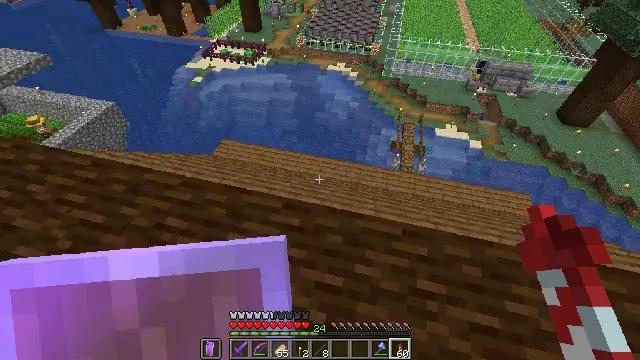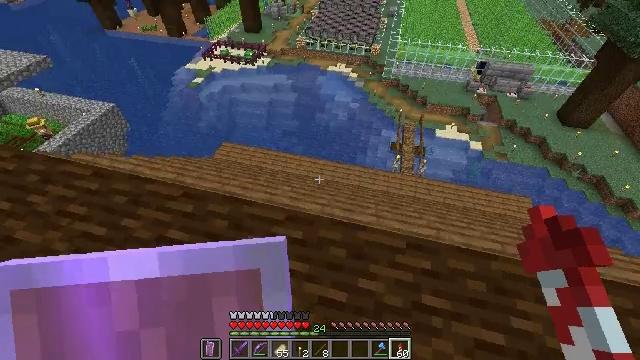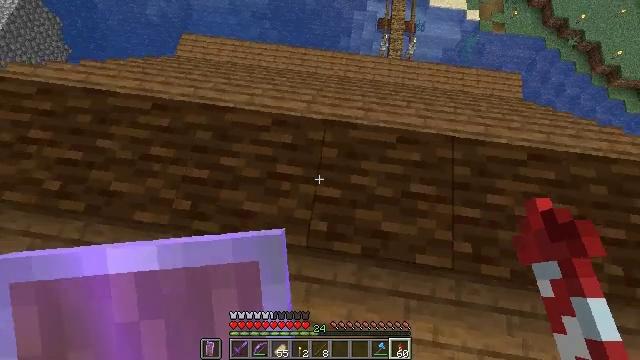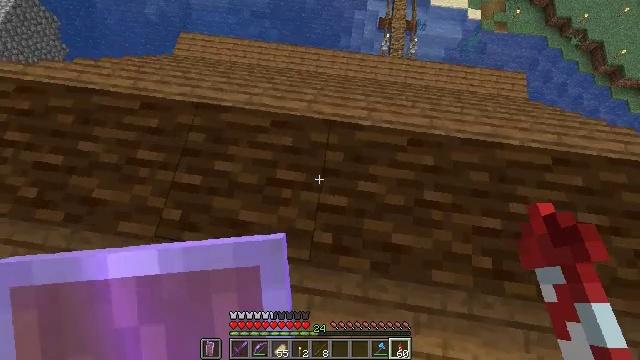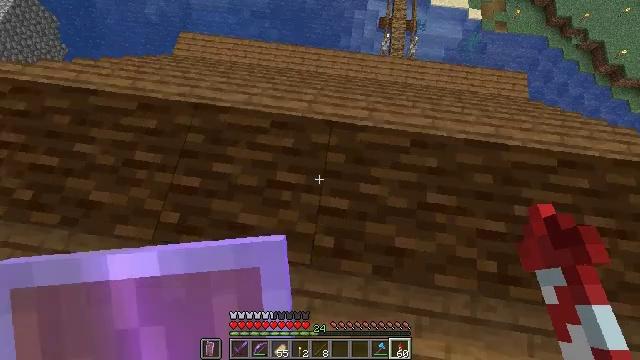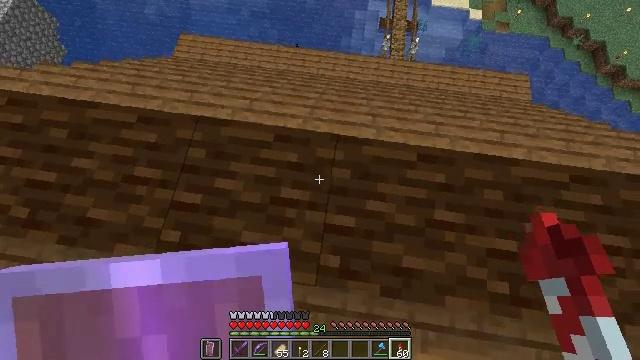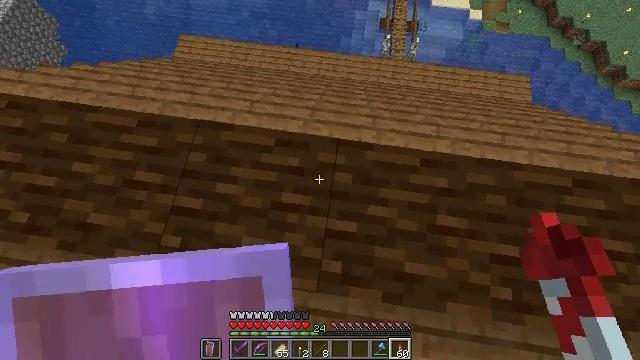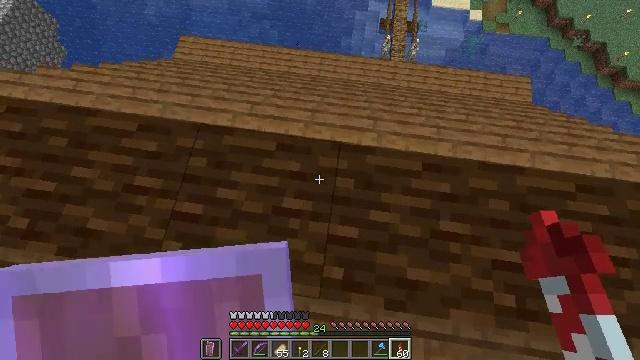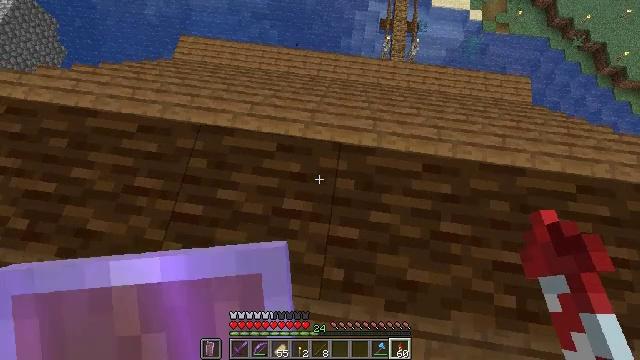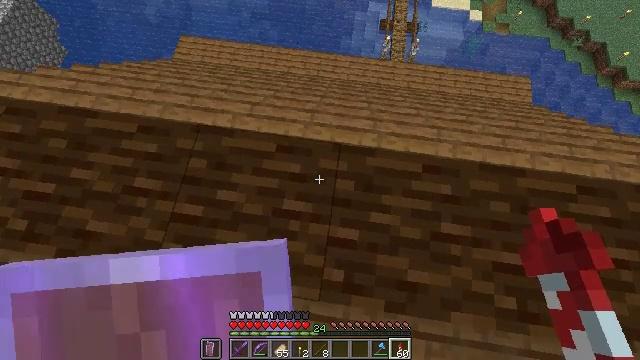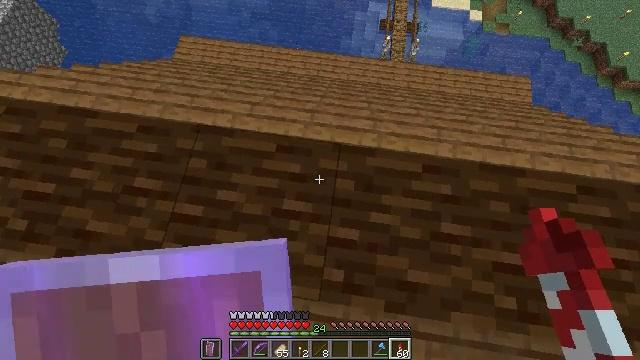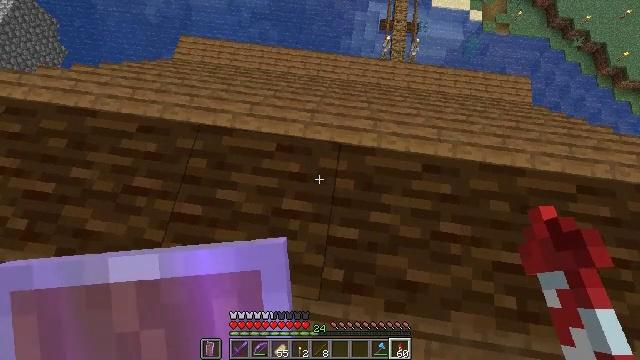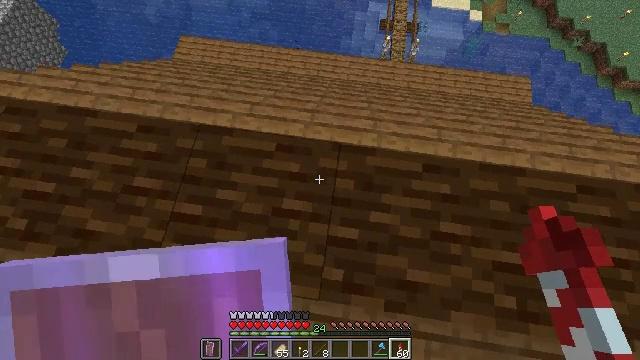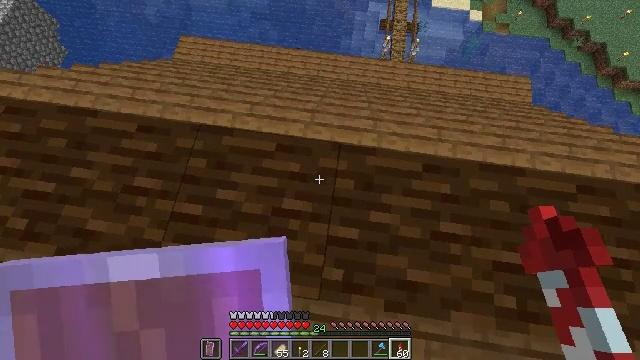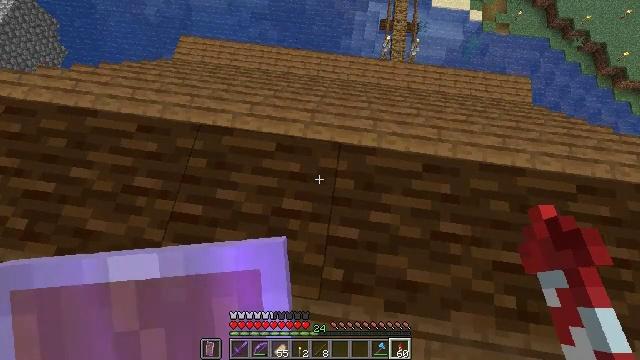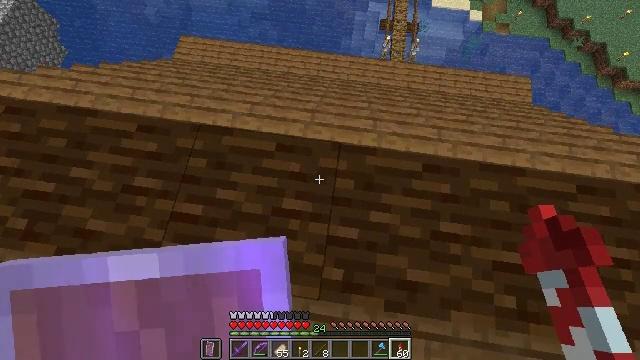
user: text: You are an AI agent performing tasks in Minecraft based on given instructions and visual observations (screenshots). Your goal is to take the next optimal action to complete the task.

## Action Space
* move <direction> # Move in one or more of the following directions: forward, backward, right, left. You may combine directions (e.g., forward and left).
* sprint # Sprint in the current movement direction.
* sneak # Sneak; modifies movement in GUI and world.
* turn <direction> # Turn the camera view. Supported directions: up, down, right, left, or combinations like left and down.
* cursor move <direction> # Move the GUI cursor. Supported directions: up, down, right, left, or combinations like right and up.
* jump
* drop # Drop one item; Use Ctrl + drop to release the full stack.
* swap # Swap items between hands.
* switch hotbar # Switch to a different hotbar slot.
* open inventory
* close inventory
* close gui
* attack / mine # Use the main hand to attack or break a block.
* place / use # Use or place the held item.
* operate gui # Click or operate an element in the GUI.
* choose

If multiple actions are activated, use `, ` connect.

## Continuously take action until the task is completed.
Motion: motion action
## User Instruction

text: Collect blackstone for building.
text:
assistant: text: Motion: move forward
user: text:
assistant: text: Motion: move forward, turn right and down
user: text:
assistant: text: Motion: no_op
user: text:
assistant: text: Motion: no_op
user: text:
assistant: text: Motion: no_op
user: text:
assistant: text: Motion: no_op
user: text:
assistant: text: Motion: no_op
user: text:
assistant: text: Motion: no_op
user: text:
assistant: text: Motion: no_op
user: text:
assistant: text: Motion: no_op
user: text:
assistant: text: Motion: no_op
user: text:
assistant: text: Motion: no_op
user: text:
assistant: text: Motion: no_op
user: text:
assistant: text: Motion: no_op
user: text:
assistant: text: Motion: no_op
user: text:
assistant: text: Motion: no_op
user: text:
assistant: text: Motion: no_op
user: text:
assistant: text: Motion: no_op
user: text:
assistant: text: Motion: no_op
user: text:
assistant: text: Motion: no_op
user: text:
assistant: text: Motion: no_op
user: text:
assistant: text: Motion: no_op
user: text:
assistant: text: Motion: no_op
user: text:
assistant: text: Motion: no_op
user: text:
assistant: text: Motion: no_op
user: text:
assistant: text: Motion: no_op
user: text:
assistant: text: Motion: no_op
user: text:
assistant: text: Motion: no_op
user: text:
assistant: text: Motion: no_op
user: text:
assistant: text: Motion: move forward